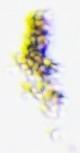
Label: Detritus